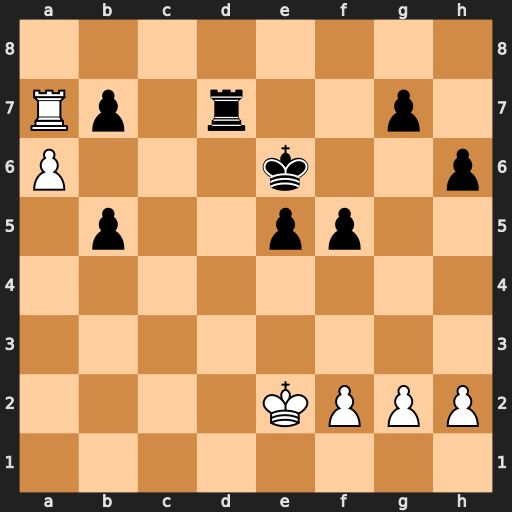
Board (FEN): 8/Rp1r2p1/P3k2p/1p2pp2/8/8/4KPPP/8
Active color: w
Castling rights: -
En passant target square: -
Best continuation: axb7 Rxb7 Rxb7